Question: I'm just getting started with PHP and writing echo statements to help me debug. I saw on here recommendations for Chrome Logger. I've installed the Chrome extension and I can see it in the upper right corner of the browser. I also downloaded ChromePhp.php and uploaded it to my server in the same directory as my php file I'm trying to debug.
So then in my php at the top of the page I've written 'include 'ChromePhp.php';'
Then when I render that page from inside Chrome I expected to see the menu bar as shown on the Chrome Logger website showing , etc.
But instead i'm seeing a page that looks like this attachment and then my code at the bottom. It's as though my include statement isn't working and it's instead just displaying the entire ChromePhp.php file in the browser.
What am I doing wrong?
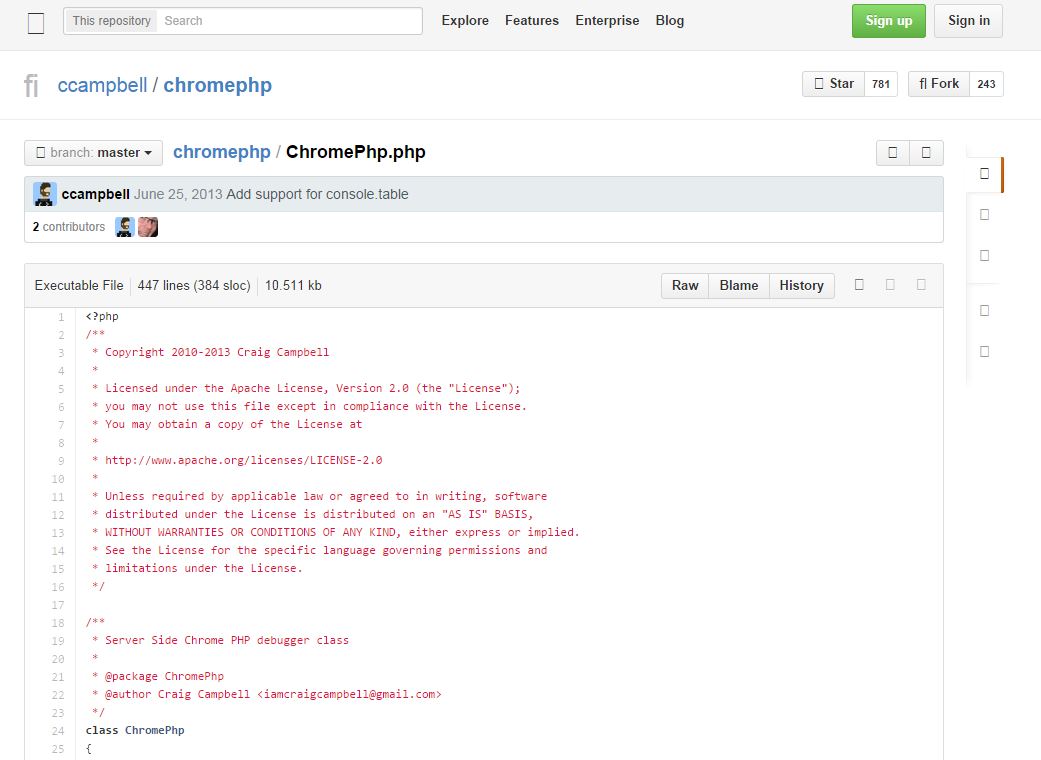
Answer: I think you did 3 mistakes:
1) Chrome Logger extension works in combo with ChromePhp.php for the situation where you run PHP code hosted on a server where you only have FTP access (and cannot change PHP paramenters, nor can debug PHP code on the server).
You didn't mention if that's your case. If you're running a local PHP server on your computer, you don't need the Chrome extension for debugging.
2) Your screenshot shows this GitHub page, not your own PHP page: <URL>
That means you should try the Chrome extension on your own PHP website, not on the GitHub website.
3) Once you're on your PHP website, right-click in Chrome and choose Inspect. That will make you see , etc.